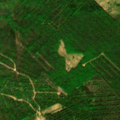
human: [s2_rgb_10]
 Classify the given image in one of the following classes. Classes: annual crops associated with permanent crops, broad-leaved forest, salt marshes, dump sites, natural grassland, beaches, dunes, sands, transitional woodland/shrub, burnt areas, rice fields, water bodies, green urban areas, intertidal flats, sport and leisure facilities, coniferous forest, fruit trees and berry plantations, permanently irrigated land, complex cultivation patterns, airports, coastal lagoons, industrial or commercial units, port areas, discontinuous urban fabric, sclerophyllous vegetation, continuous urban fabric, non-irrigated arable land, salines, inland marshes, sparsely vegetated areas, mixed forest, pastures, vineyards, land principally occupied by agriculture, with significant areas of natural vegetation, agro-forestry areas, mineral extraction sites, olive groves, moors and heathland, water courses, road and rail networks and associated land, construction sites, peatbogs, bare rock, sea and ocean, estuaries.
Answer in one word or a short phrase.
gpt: mixed forest, transitional woodland/shrub